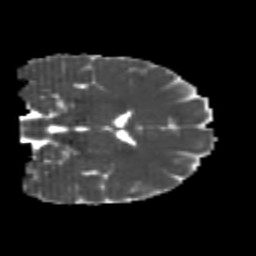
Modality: MD
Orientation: coronal
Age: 22
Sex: female
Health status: healthy
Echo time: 0.074 s